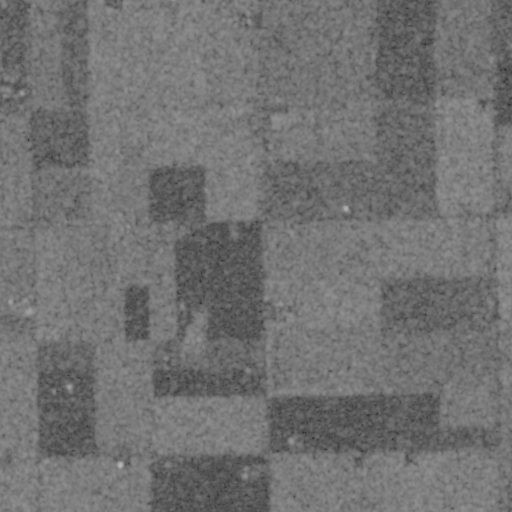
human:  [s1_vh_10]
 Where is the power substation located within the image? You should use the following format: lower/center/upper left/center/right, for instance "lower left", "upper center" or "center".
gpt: The power substation is located in the upper center of the image.
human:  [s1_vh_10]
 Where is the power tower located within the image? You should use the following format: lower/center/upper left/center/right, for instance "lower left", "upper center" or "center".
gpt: The power tower is located in the upper of the image.
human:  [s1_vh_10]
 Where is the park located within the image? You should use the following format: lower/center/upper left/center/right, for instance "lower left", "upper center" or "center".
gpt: There is no park in the image.

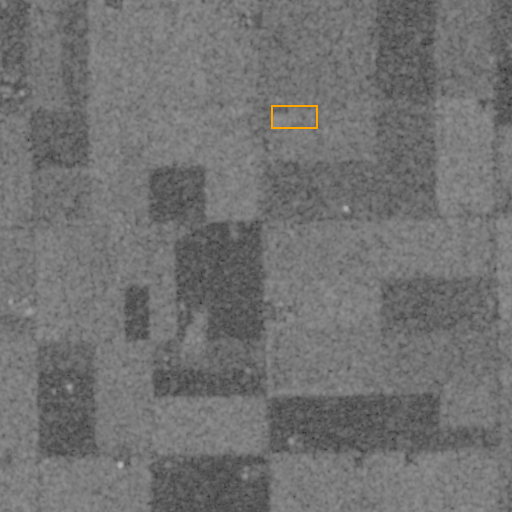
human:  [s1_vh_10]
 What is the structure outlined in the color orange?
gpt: The structure outlined in orange is a power substation.
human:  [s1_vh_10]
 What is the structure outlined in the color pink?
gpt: There is no pink outline.